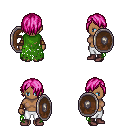
a pixel art fantasy rpg character, female body template, human, dark skin, green tattered cape, white pants, pink bangs hairstyle, leather bracers, maroon shoes, shield, four views (front, back, left, right), 2x2 character sprite sheet, small pixel art, hard edges, no anti-aliasing